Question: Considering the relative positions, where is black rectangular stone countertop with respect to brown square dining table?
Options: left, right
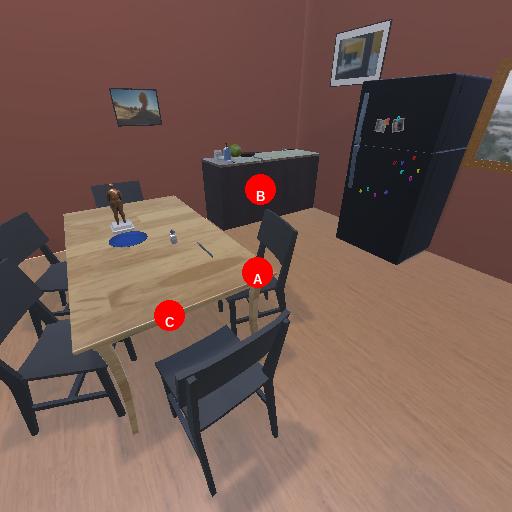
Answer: left